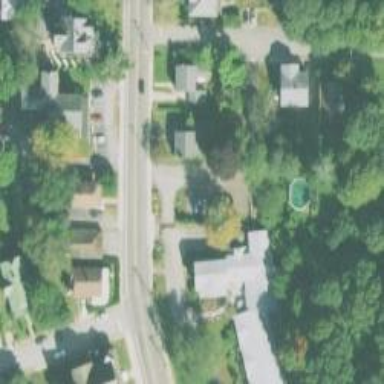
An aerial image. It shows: Residential driveway serving as service road.